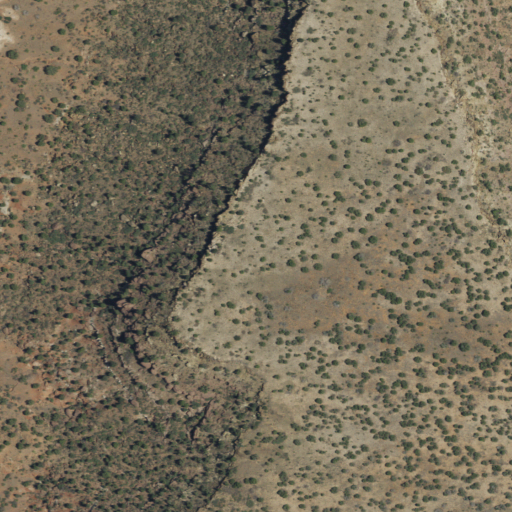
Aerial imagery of mountain in New Mexico named Mesita Cortada containing shrub and evergreen forest